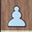
Piece: wP